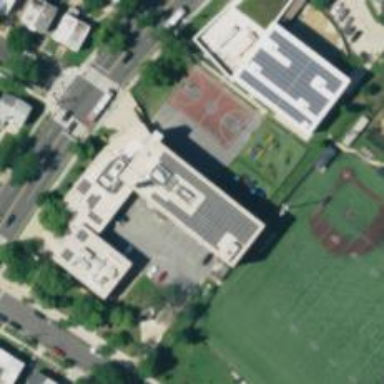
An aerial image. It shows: School.